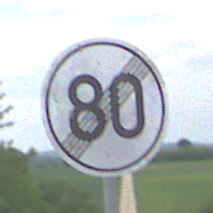
Verkehrszeichen: EndeGeschwindigkeit80
Umgebung: Outdoor, RoadRail
Tageszeit: Midday
Wetter: PartlyCloudy
Licht: Natural
Jahreszeit: NotSpecified
Kontrast: LowContrast